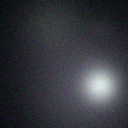
Screen state: off